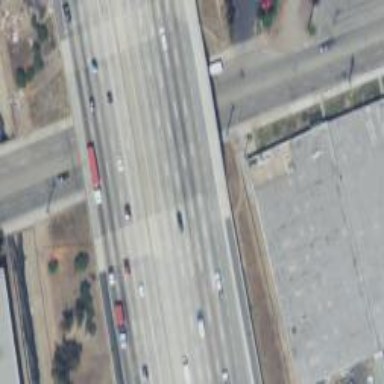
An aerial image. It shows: Motorway.